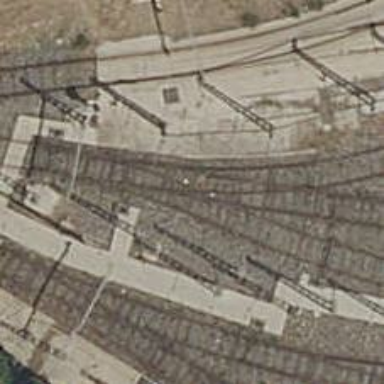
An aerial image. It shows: Yard with electrified contact lines. There is one track in the yard.